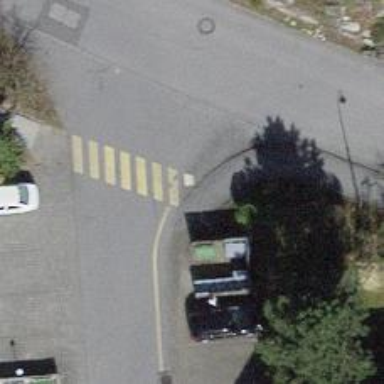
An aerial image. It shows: Kerb serving as barrier.